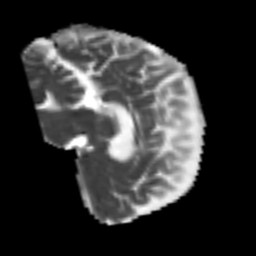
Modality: MD
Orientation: sagittal
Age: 56
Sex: male
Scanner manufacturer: siemens
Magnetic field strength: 3 T
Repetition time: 4.987 s
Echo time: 0.0792 s